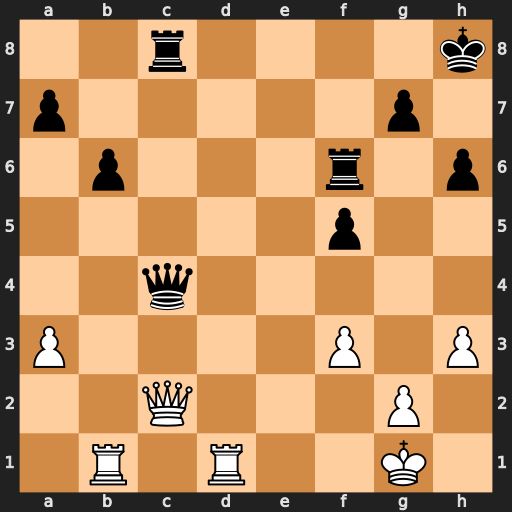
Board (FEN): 2r4k/p5p1/1p3r1p/5p2/2q5/P4P1P/2Q3P1/1R1R2K1
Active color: w
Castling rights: -
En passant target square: -
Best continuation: Rd8+ Kh7 Rxc8